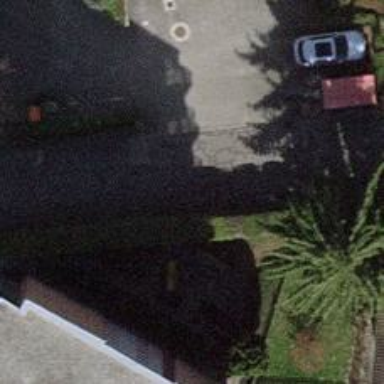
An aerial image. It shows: Asphalt road in residential area.